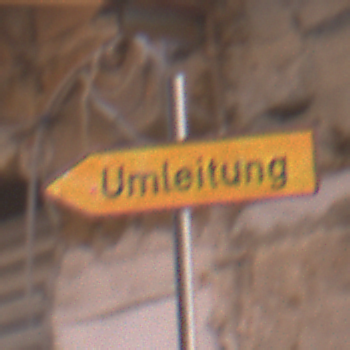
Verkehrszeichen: UmleitungswegweiserLinksweisend
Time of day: MorningAfternoon
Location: Outdoor (Urban)
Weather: Clear
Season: NotSpecified
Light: Natural